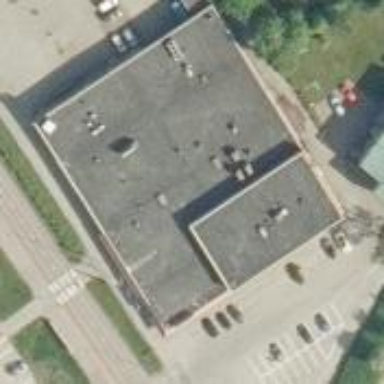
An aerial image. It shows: Supermarket.